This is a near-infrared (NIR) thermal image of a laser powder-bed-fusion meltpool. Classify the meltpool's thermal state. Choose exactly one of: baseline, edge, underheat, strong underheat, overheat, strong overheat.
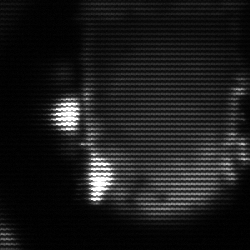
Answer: baseline